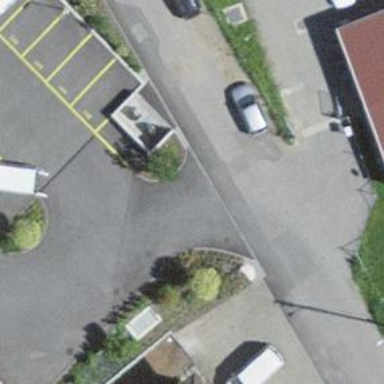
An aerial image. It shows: Road serving as parking aisle.